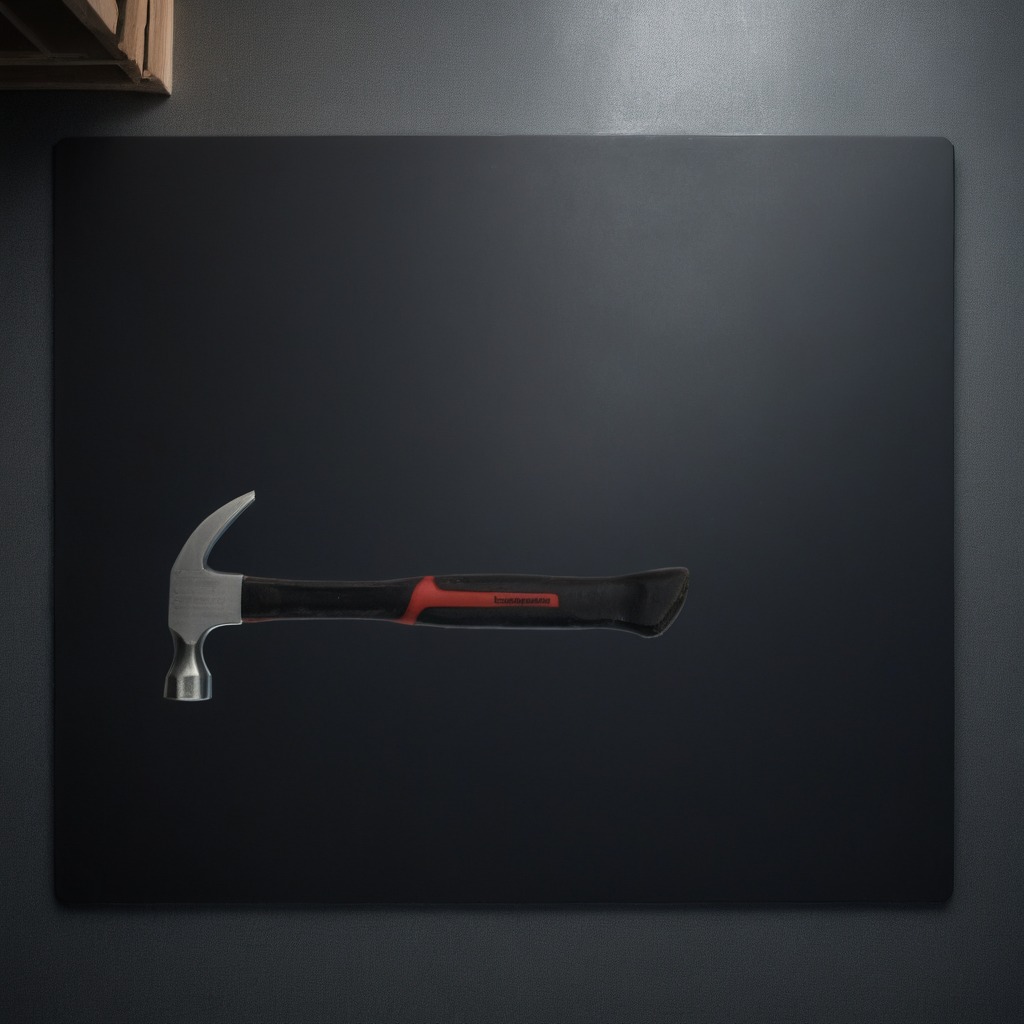
A hammer lies on the clean granite tabletop inside a workshop at night.